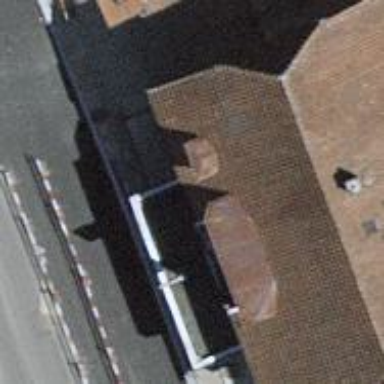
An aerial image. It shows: Fuel station.